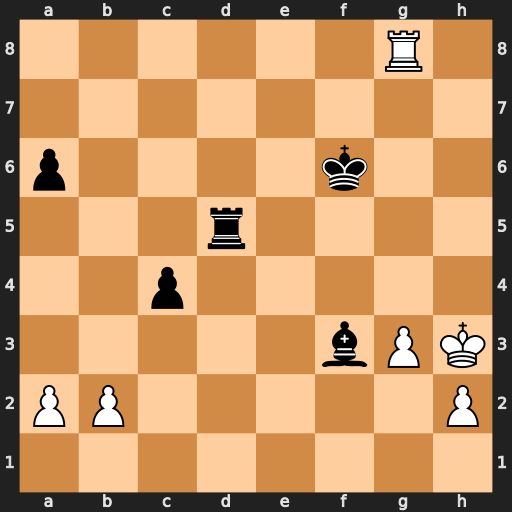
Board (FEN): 6R1/8/p4k2/3r4/2p5/5bPK/PP5P/8
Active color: w
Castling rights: -
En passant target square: -
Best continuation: Rf8+ Kg5 Rxf3